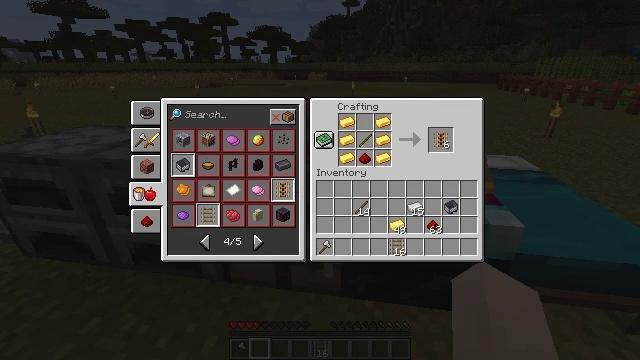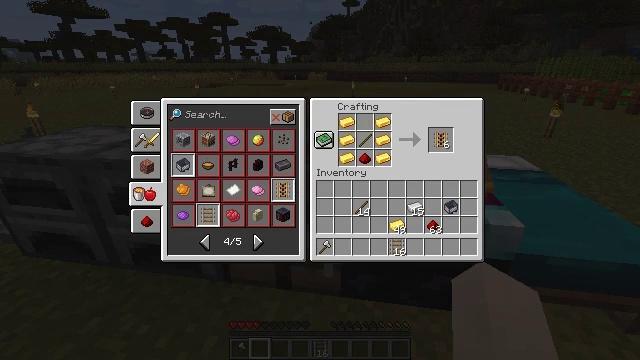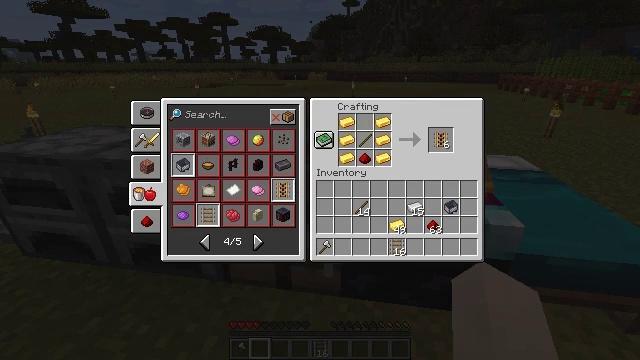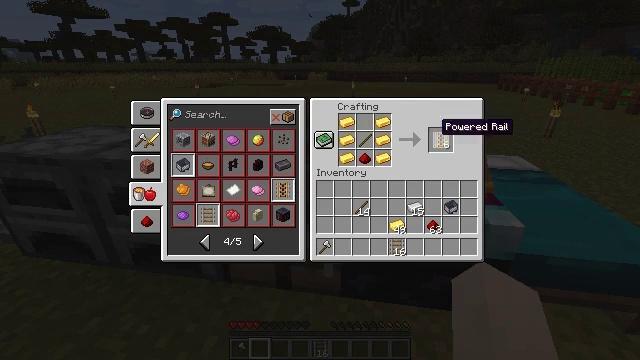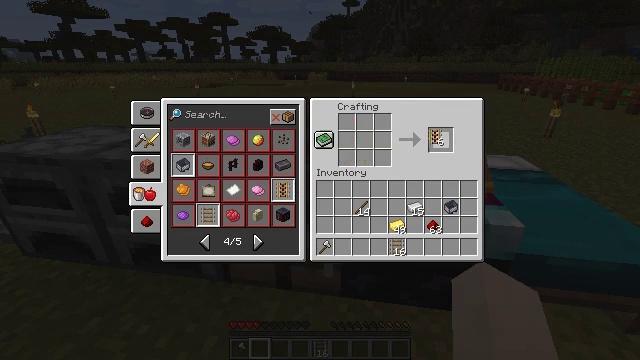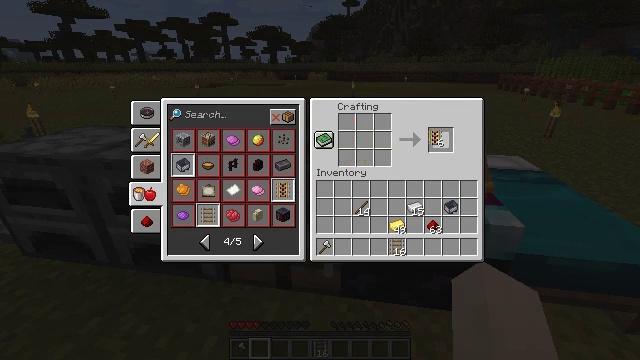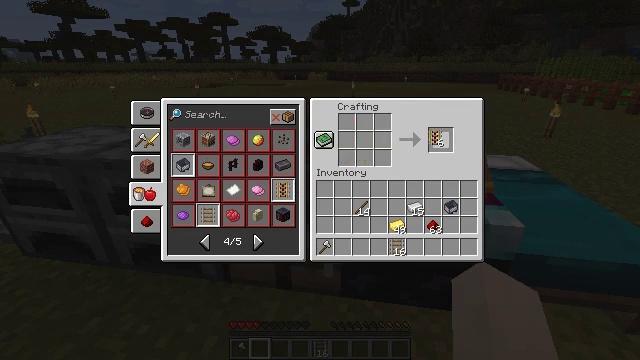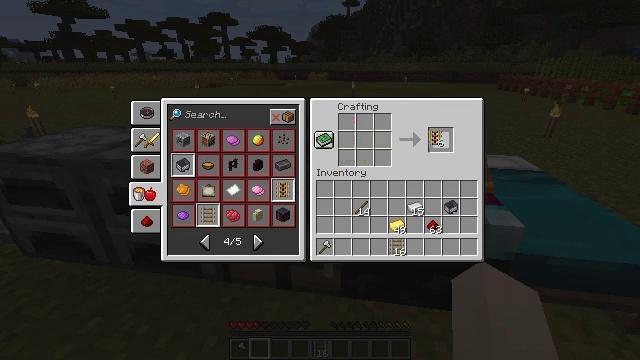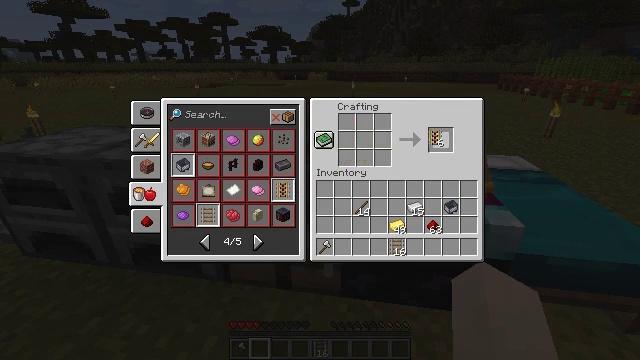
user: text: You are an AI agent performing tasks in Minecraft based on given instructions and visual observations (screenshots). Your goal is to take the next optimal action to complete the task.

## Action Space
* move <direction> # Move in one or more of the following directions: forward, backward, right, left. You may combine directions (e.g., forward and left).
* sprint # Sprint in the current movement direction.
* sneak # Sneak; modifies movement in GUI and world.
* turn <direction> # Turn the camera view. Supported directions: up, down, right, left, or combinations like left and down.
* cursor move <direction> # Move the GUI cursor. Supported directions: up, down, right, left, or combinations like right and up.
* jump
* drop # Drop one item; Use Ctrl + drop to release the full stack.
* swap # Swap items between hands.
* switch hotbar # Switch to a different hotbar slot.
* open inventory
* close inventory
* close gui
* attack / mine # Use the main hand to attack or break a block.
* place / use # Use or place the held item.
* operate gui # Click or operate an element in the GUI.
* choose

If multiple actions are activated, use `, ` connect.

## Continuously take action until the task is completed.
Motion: motion action
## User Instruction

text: Interact with the crafting table to craft a powered rail.
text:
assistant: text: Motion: no_op
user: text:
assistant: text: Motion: no_op
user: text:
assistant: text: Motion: no_op
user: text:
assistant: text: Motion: operate gui
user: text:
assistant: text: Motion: operate gui
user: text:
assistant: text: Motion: operate gui
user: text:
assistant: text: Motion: no_op
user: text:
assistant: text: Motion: no_op
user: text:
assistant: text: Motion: no_op